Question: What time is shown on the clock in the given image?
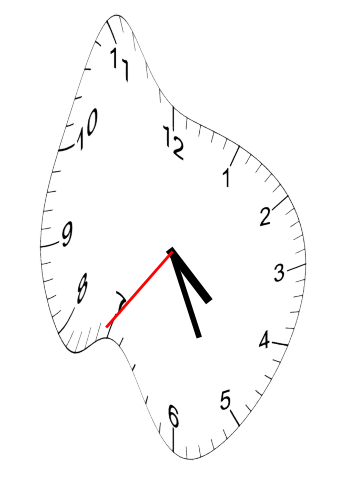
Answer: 04:25:36